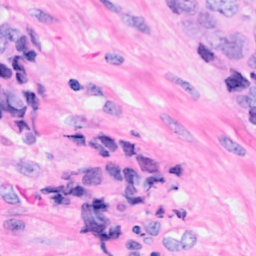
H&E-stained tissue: Breast